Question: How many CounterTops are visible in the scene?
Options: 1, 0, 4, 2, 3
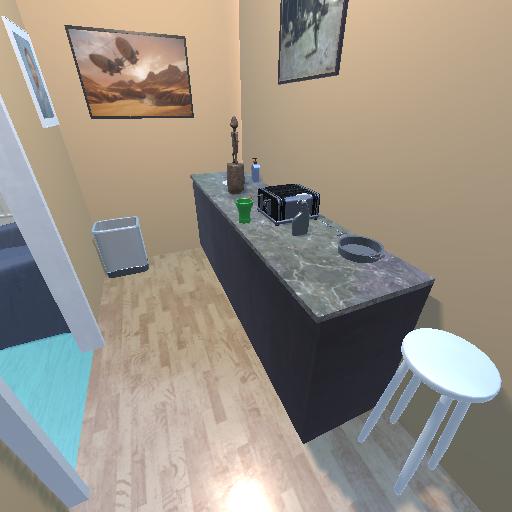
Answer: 1